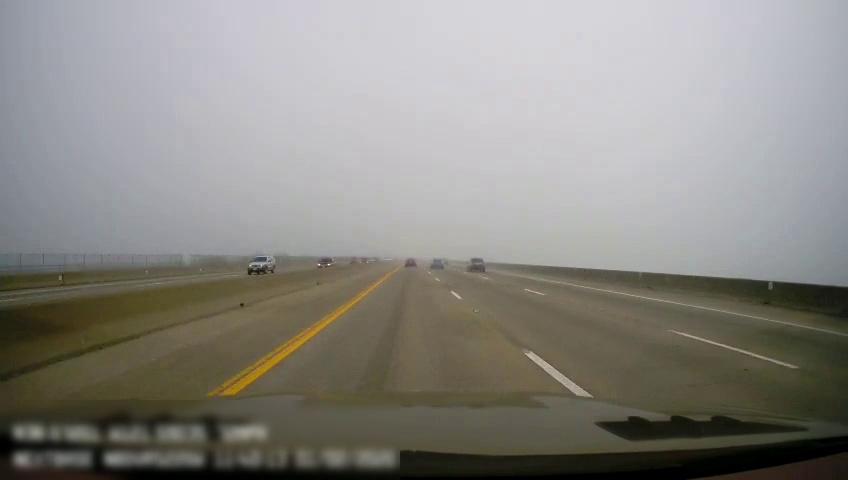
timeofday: Day
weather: Cloudy
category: Drivable Space
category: Drivable Space
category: Vehicles | Car
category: Vehicles | Car
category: Vehicles | Car
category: Vehicles | Car
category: Vehicles | Car
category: Lanes | Current Lane
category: Lanes | Current Lane
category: Lanes | Alternate Lane
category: Lanes | Alternate Lane
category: Lanes | Alternate Lane
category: Lanes | Opposite Lane
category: Lanes | Opposite Lane